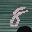
Label: 8